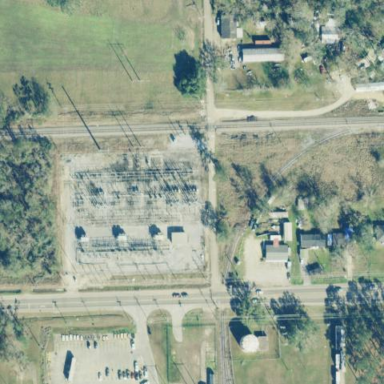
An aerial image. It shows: Distribution power substation secured by fence.